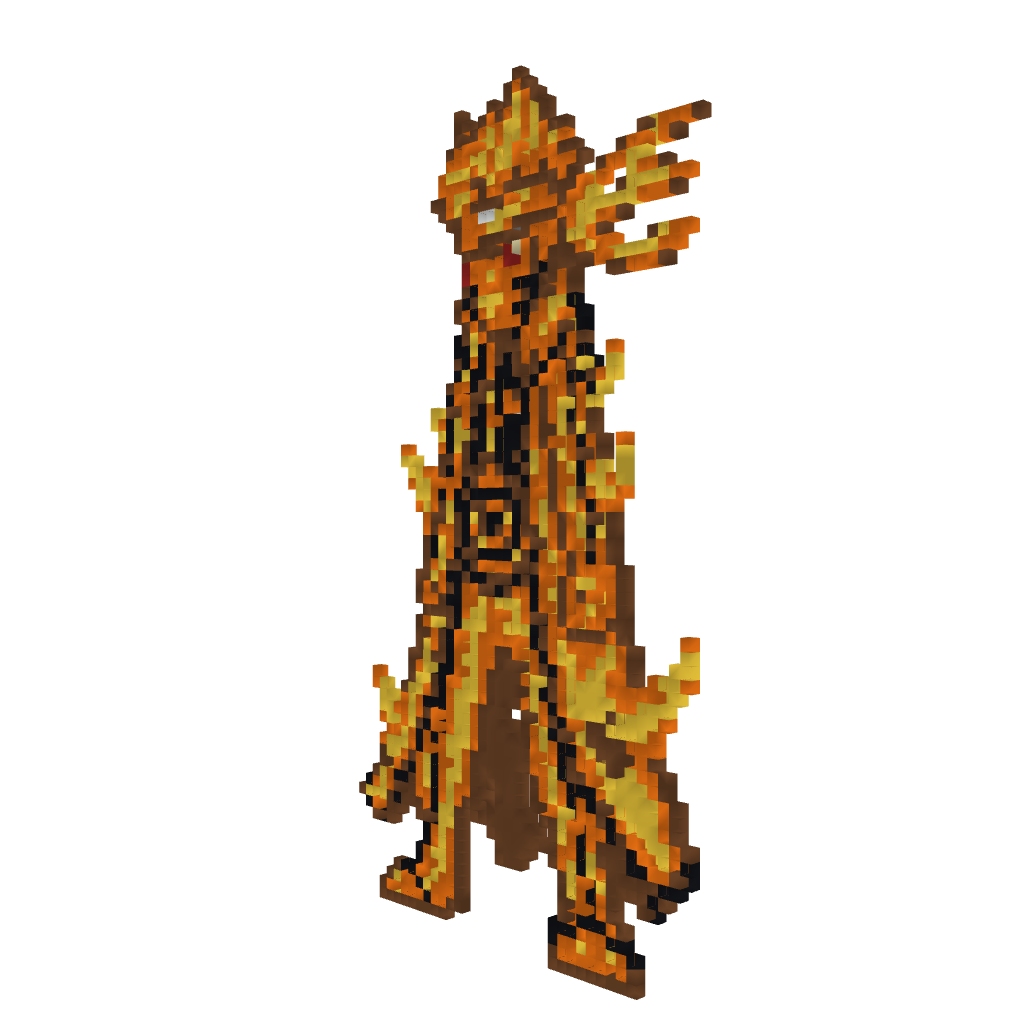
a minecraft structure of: Naruto bijuu